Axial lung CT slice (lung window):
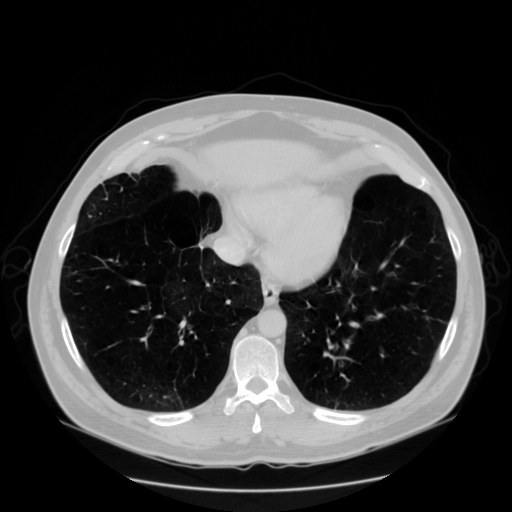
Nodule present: no